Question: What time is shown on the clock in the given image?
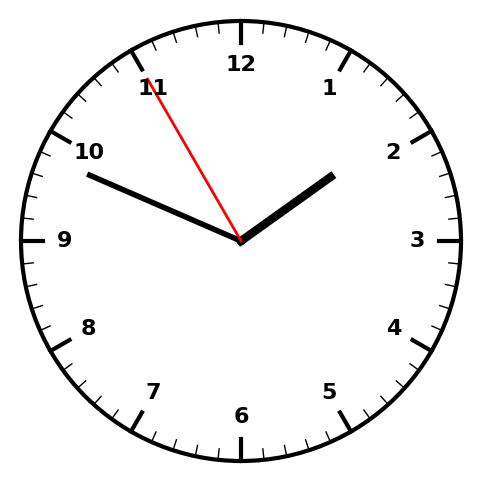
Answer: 01:48:55